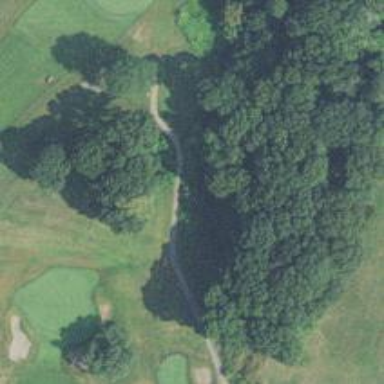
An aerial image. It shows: Path for both road and golf.